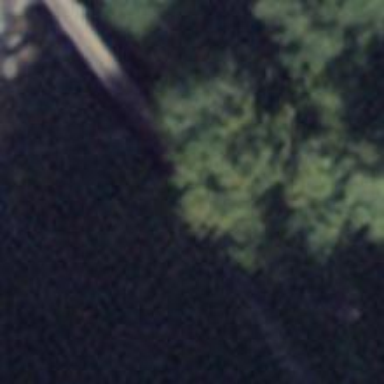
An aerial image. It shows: Path crossing bridge with excellent trail visibility.